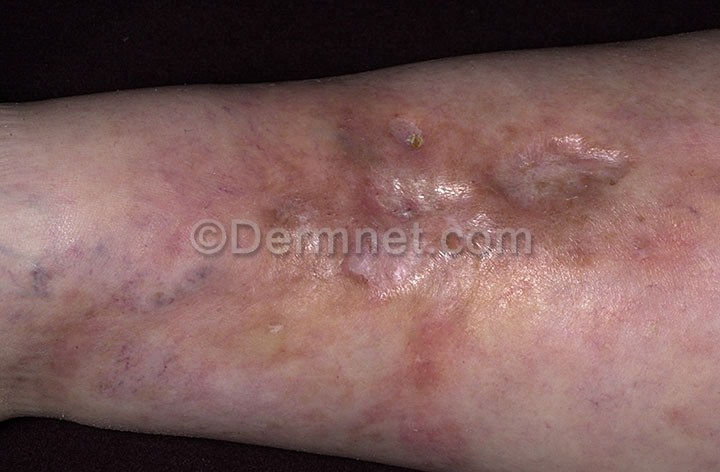
Disease: Systemic Disease